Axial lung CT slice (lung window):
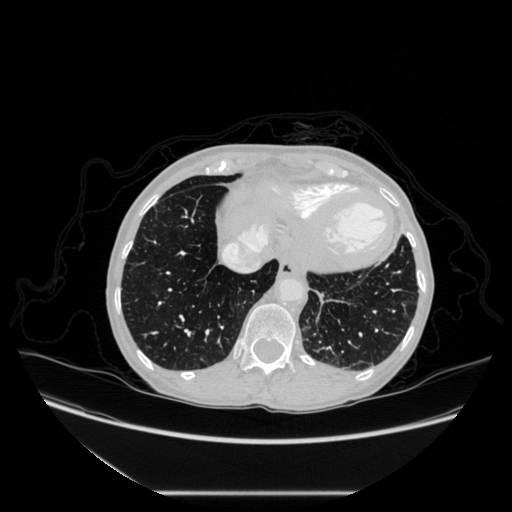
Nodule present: no